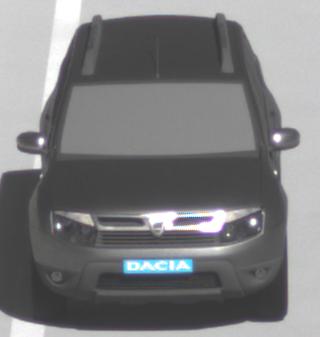
Make: Dacia
Model: Duster dCi 110 FAP
Detailed model: Duster (I)
Model produced from: 2010/06
Model produced until: 2013/11
Doors: 5
Color: gray
Road condition: dry road
Daytime: midday
Contrast: high contrast